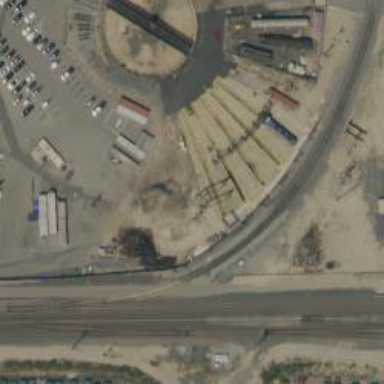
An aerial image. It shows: Railway yard.